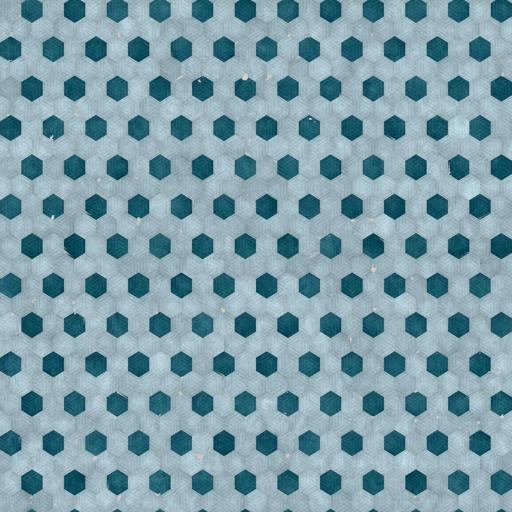
Tags: blue hexagon mosaic pool tiled tiles white